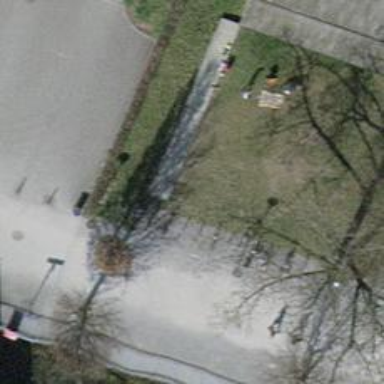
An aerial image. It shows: Bicycle parking area with stands.